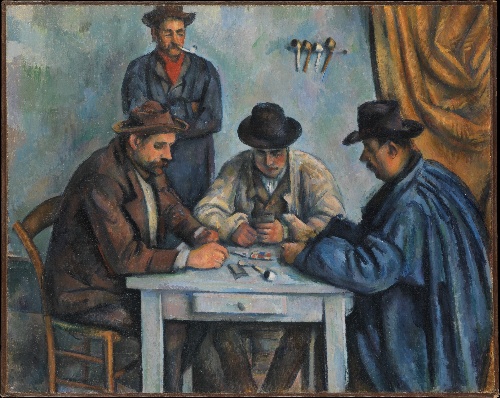
Title: The Card Players
Artist: Paul Cézanne
Artist bio: French, Aix-en-Provence 1839–1906 Aix-en-Provence
Date: 1890–92
Object type: Painting
Classification: Paintings
Medium: Oil on canvas
Dimensions: 25 3/4 x 32 1/4 in. (65.4 x 81.9 cm)
Department: European Paintings
Credit line: Bequest of Stephen C. Clark, 1960
Accession year: 1961
Repository: Metropolitan Museum of Art, New York, NY
Tags: Men|Playing Cards|Smoking|Games|Pipes